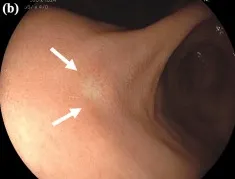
Upper endoscopy after anastrozole and palbociclib therapy. . Upper endoscopy reveals a reduction and indistinctness of the metastatic lesion in angulus (a, b) (indicated by the arrow).
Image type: endoscopy (gi_endoscopy)